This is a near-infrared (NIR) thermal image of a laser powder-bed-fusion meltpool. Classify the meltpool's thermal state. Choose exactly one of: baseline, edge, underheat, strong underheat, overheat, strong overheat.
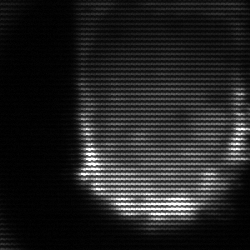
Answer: baseline